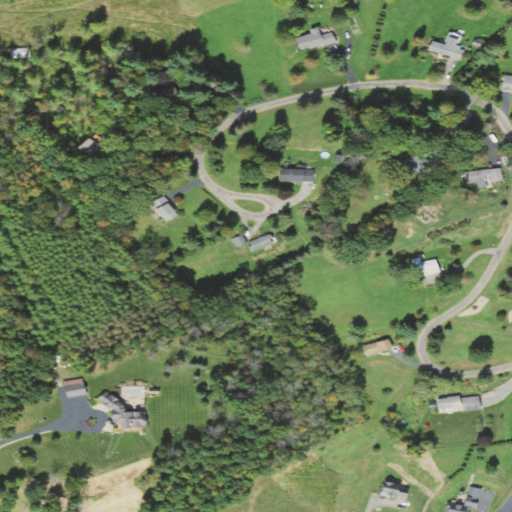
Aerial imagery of mountain in Pennsylvania named Pickle Hill containing mixed forest, pasture, open development, deciduous forest, and low intensity development